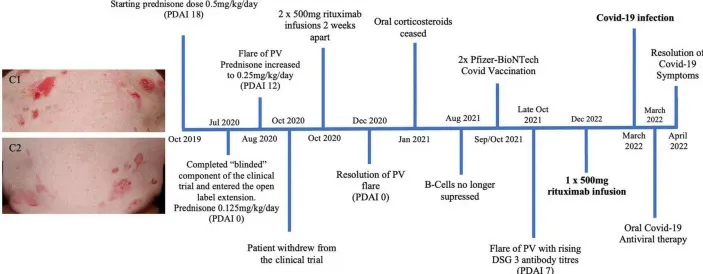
Timeline summary of patient three's disease course. Images C1 and C2 show significant erosions on the upper and lower abdomen of patient three in 2019 prior to receiving treatment described in this timeline.
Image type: chart (chart)